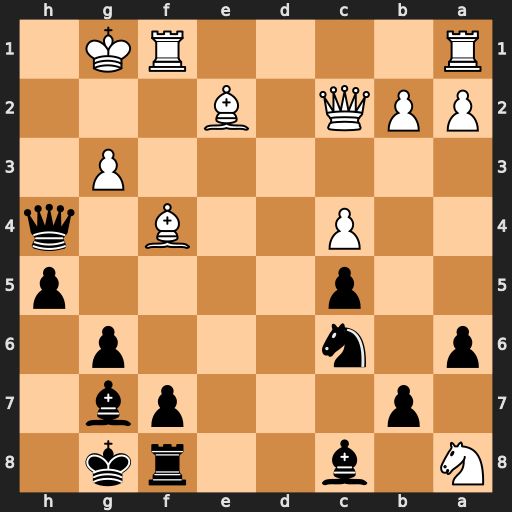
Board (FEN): N1b2rk1/1p3pb1/p1n3p1/2p4p/2P2B1q/6P1/PPQ1B3/R4RK1
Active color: b
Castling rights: -
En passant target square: -
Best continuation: Bd4+ Rf2 Bxf2+ Kxf2 Qh2+